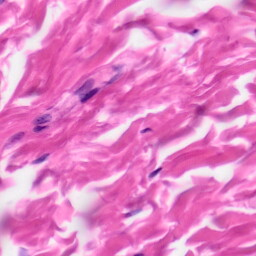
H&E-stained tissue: Skin